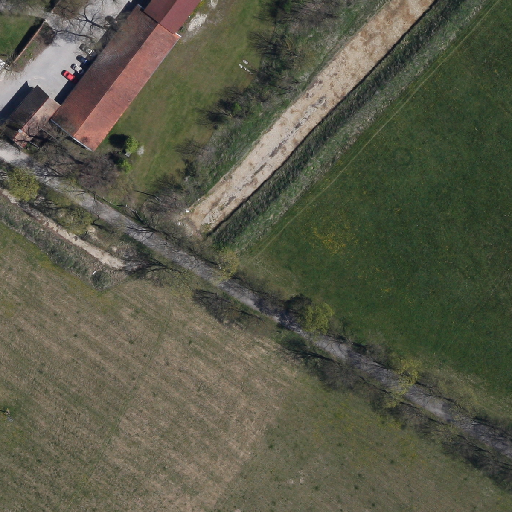
Referring expression: paved road